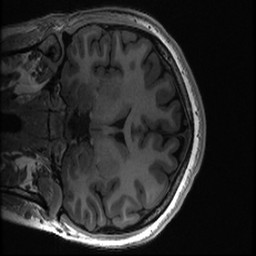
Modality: T1w
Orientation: coronal
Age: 23
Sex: female